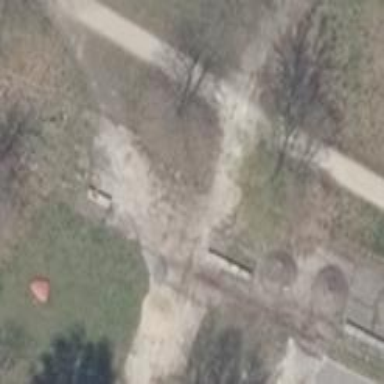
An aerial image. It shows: Concrete track with grade1 tracktype.